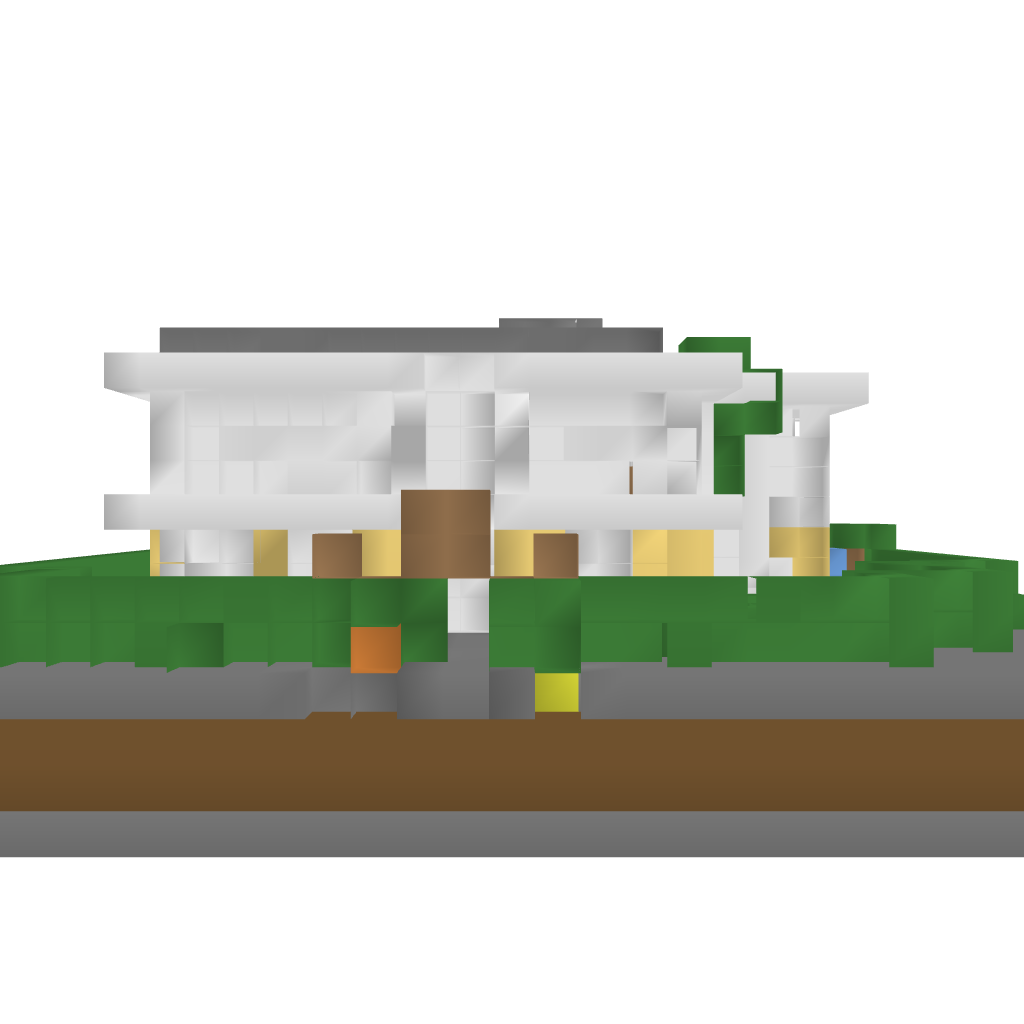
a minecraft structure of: Modern House #1 By iEdgy bad low quality